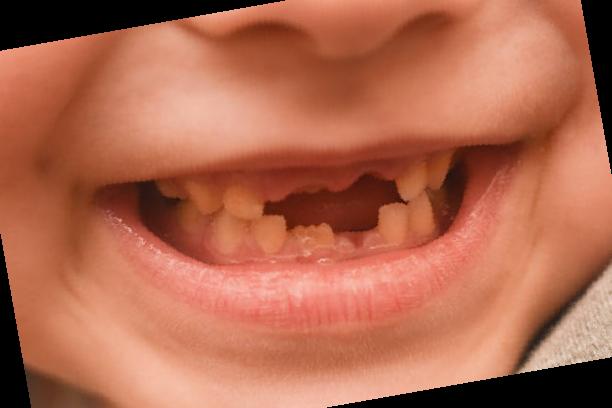
Condition: hypodontia